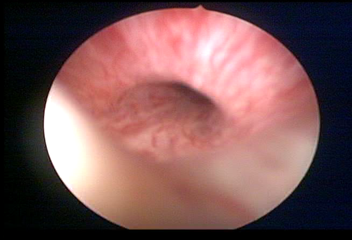
Modality: WLC
Class: Normal mucosa
Bladder cancer association: No